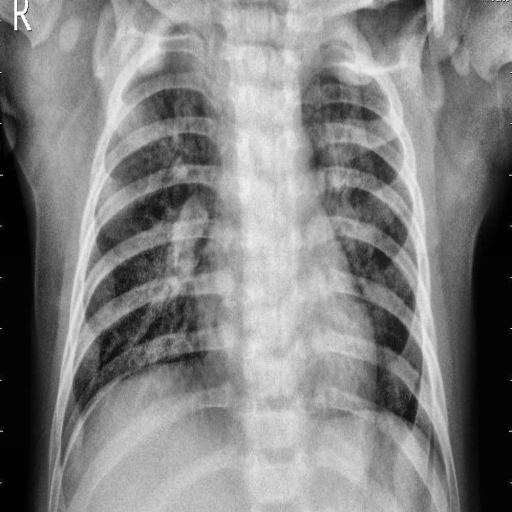
Finding: PNEUMONIA